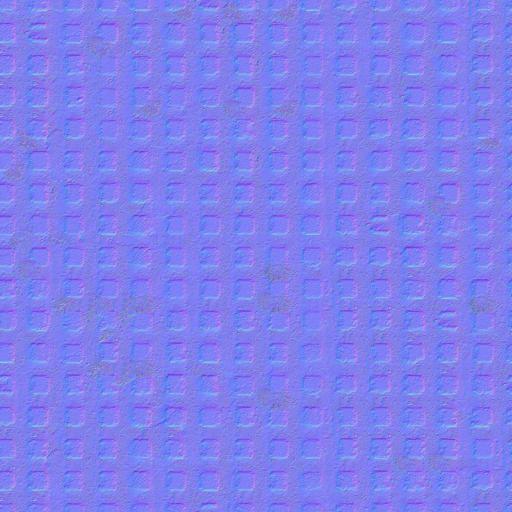
dirt dirty parking pavement paving stones